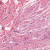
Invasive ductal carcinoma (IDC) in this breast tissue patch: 0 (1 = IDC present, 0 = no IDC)